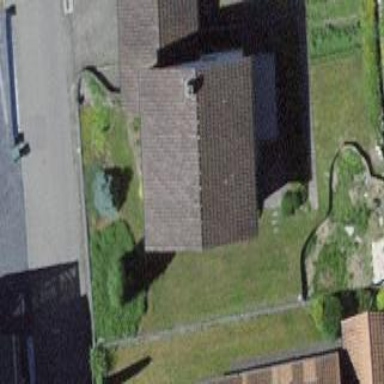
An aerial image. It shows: Residential building.